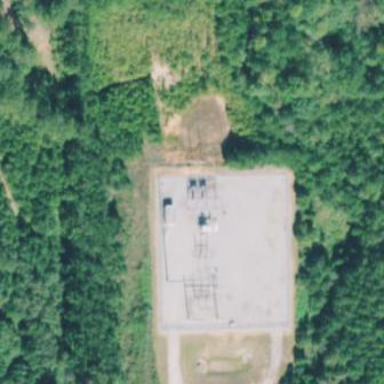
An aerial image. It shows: Distribution level power substation surrounded by fence.